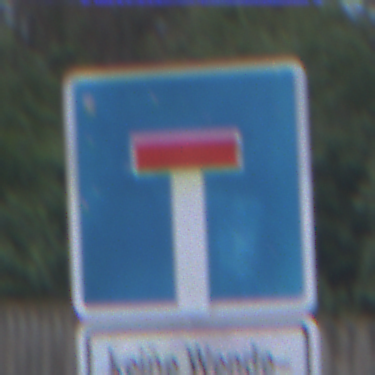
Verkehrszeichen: Sackgasse
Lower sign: HinweisGeaenderteVorfahrtVerkehrsfuehrungVerkehrsregelung3
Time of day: SunriseSunset
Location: Outdoor (Urban)
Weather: PartlyCloudy
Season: NotSpecified
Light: Natural